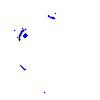
Particle: kaon